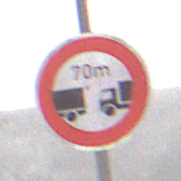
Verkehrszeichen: VerbotUnterschreitenMindestabstand
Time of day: Midday
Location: Outdoor (Nature)
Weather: Overcast
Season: Winter
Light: Natural